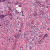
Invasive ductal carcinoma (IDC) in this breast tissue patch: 1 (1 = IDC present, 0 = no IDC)